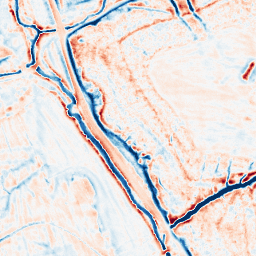
Category: edge_preserving
Decomposition family: bilateral
Decomposition parameters: d: 15
sigma_color: 25
sigma_space: 25
Upsampling method: sinc_hamming
Upsampling parameters: scale: 4
kernel_size: 8
Upsampling scale: 4